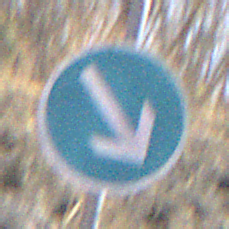
Verkehrszeichen: VorgeschriebeneVorbeifahrtRechts
Umgebung: Outdoor, Nature
Tageszeit: Midday
Wetter: Clear
Licht: Natural
Jahreszeit: NotSpecified
Kontrast: HighContrast